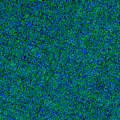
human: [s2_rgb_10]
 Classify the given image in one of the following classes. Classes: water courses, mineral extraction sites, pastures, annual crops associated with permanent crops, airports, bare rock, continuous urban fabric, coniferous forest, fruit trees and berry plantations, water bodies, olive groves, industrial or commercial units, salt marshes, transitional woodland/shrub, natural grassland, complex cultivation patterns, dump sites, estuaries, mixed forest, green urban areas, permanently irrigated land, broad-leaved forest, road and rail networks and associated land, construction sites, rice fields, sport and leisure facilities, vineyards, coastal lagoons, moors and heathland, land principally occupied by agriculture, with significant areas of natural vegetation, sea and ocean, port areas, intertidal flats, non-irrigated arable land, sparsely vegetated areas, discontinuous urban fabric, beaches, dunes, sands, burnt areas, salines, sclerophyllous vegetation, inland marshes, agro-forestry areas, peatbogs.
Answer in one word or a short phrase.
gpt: sea and ocean